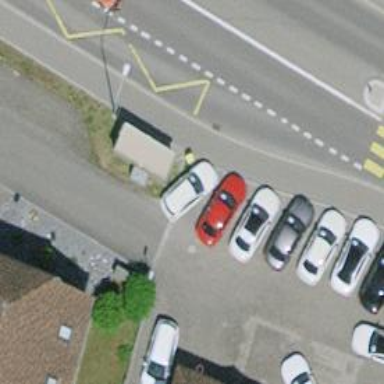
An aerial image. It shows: Post box is visible.